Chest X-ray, PA view. Patient: 6 years old, sex F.
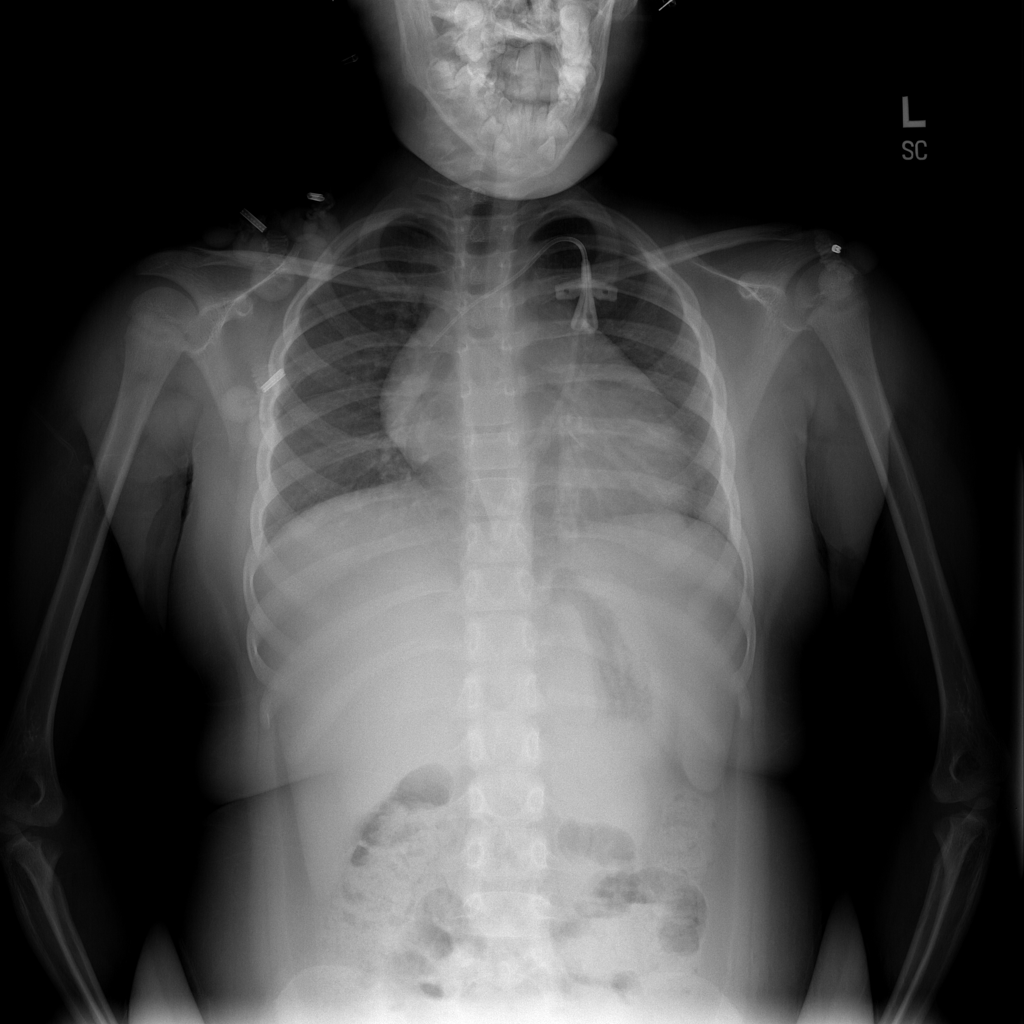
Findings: No Finding